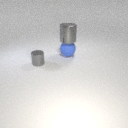
large blue rubber sphere below large gray metal cylinder